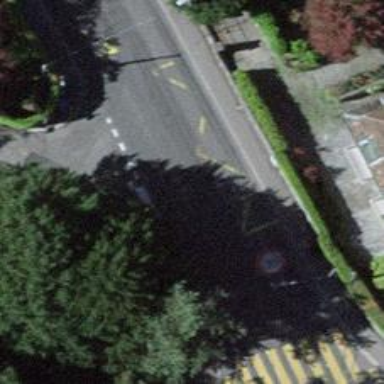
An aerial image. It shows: Kerb serving as barrier.